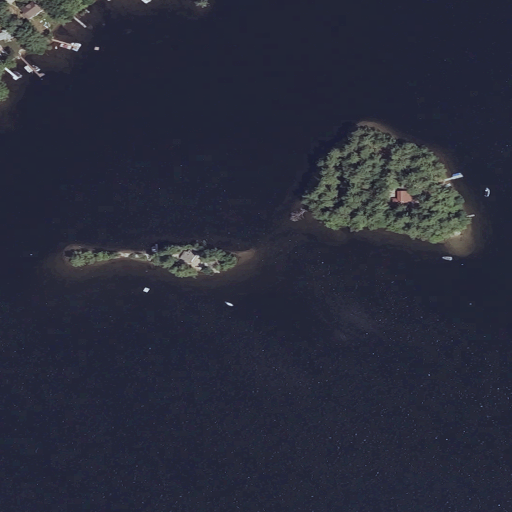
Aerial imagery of island in Maine named Martin Island containing open water, mixed forest, open development, and woody wetlands